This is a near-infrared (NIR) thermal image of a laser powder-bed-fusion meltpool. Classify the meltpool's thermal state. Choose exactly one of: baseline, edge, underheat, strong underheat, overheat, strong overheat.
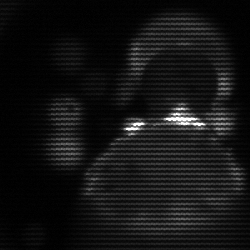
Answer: edge